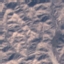
Land use / land cover class: HerbaceousVegetation